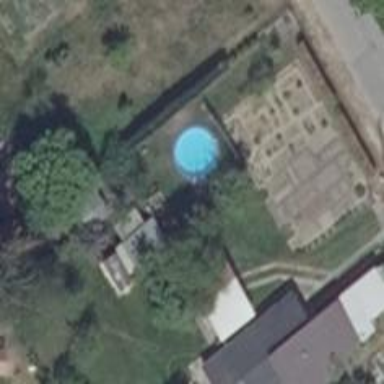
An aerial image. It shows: Swimming pool located in leisure land.